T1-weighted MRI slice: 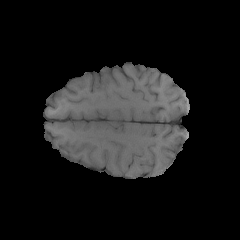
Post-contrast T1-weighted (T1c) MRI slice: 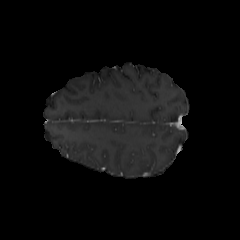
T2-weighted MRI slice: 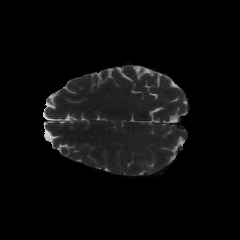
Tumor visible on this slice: no